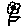
Label: flower